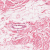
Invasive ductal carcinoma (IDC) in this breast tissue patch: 0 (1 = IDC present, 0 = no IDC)